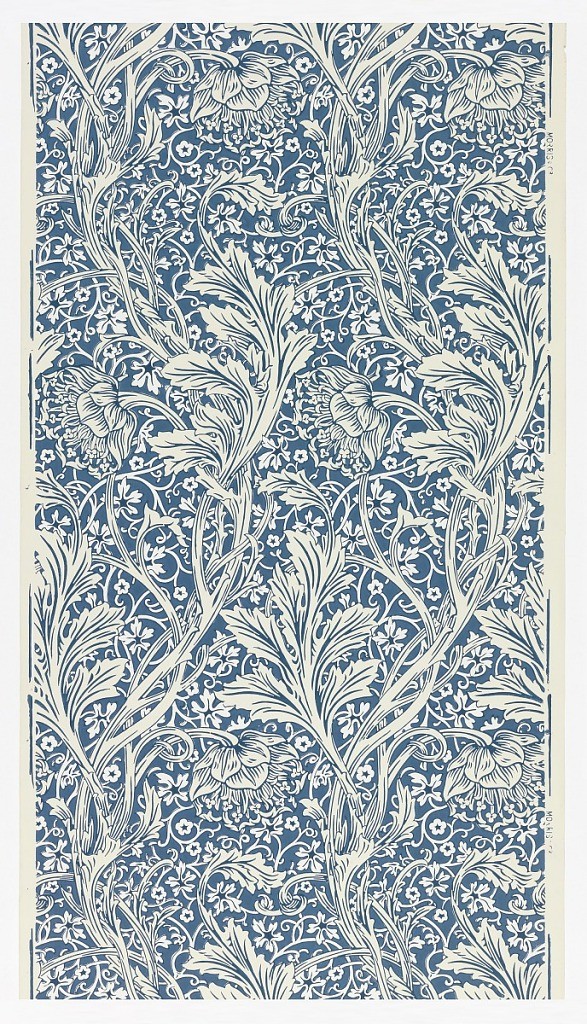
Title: Arcadia
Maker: May Morris, British, 1862–1938
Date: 1886
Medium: Block-printed paper
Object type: Sidewall
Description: Repeat floral pattern of long leafed stems and blossoms in gray-blue on cream ground.